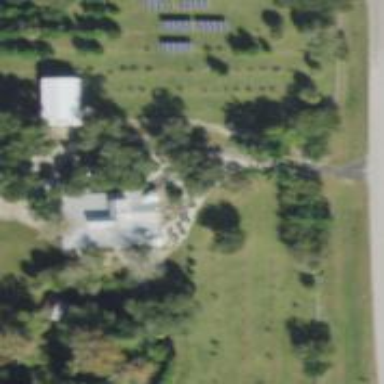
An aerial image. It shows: Driveway leading to service road.